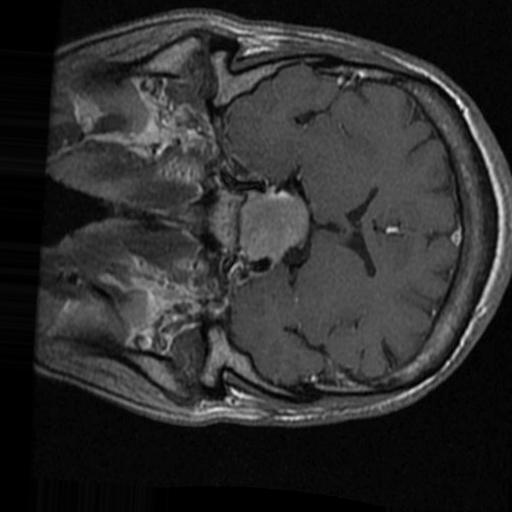
Label: brain_tumor